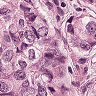
Metastatic tissue present: yes